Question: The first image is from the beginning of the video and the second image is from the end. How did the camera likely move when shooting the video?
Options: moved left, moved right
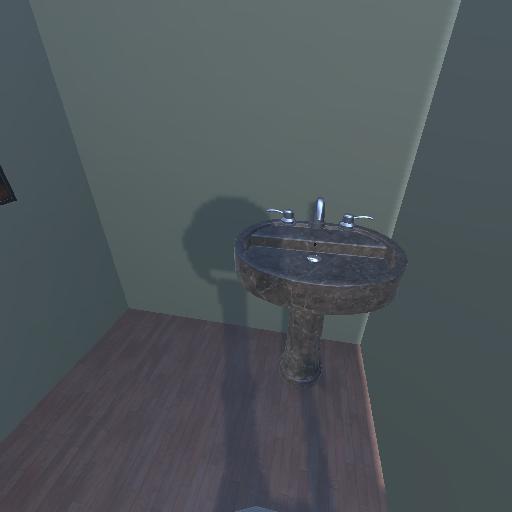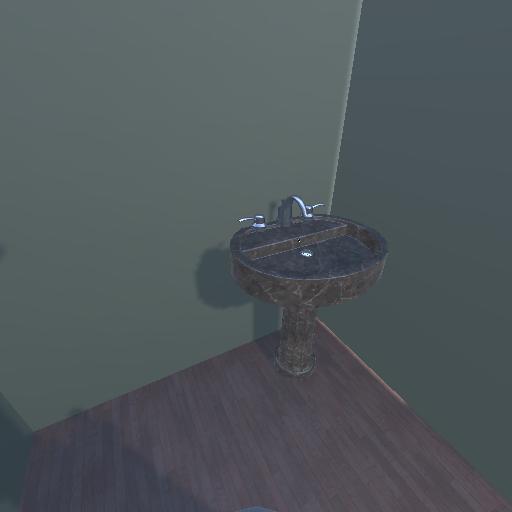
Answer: moved left